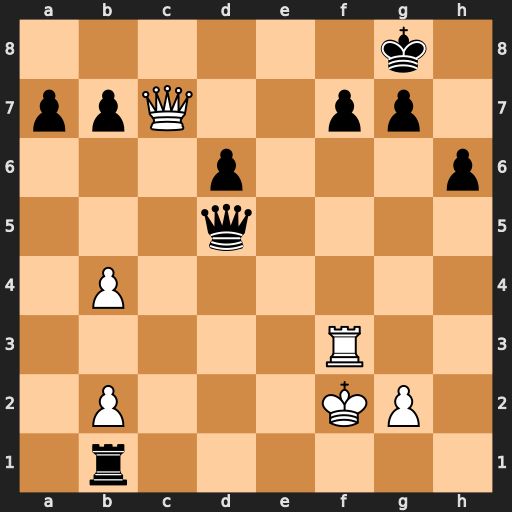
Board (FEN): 6k1/ppQ2pp1/3p3p/3q4/1P6/5R2/1P3KP1/1r6
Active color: w
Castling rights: -
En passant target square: -
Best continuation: Qc8+ Kh7 Qc2+ g6 Qxb1